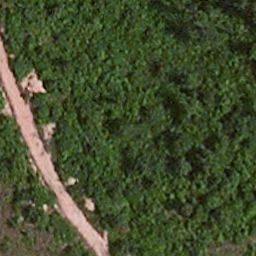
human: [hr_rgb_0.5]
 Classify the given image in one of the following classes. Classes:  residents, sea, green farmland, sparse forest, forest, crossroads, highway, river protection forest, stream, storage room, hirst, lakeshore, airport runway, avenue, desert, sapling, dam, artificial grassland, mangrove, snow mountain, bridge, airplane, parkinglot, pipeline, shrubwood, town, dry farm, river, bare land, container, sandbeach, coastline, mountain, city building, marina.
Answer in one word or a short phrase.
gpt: avenue